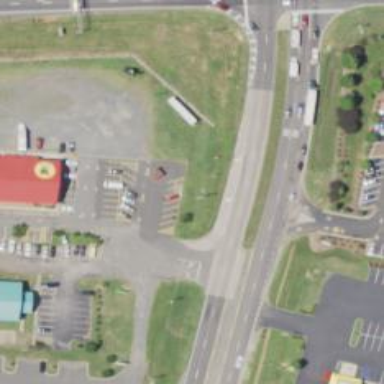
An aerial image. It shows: Asphalt road classified as trunk highway.